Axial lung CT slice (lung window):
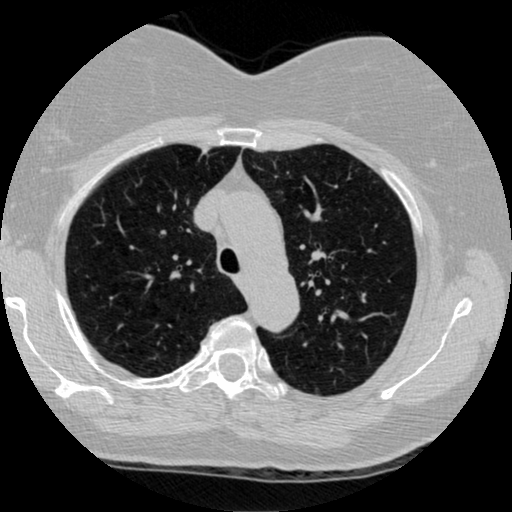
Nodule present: no